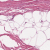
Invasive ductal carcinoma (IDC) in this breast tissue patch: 0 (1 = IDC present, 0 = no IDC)